Breast ultrasound image
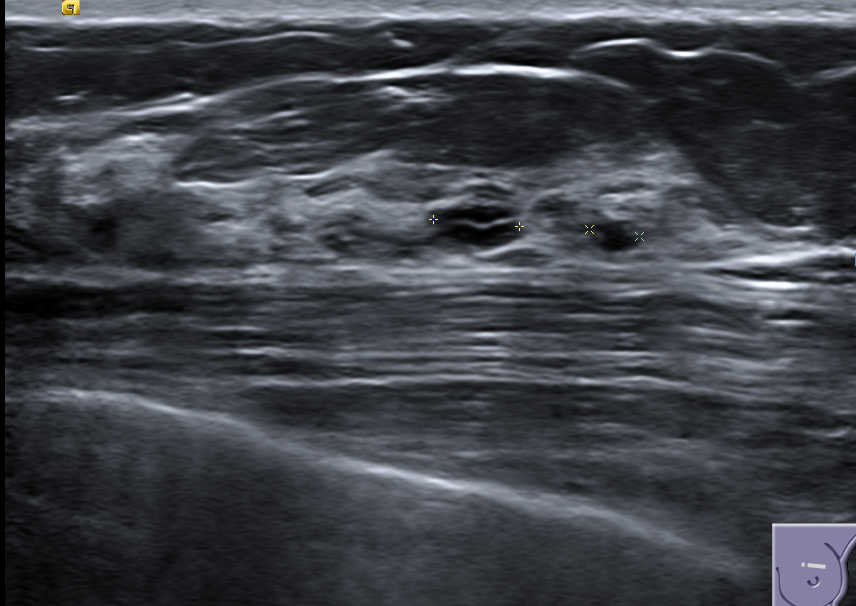
Diagnosis: benign